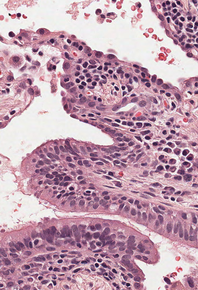
Tumor epithelial tissue: yes
Tumor-associated stroma tissue: yes
Normal tissue: no